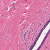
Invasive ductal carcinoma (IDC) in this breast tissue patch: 0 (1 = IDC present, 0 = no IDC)